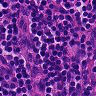
Metastatic tissue present: no